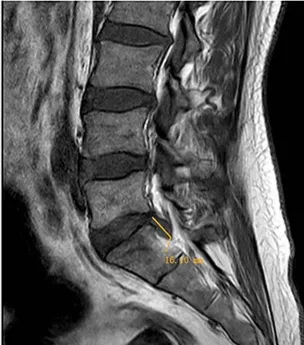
Comparison of MRI of the lumbar region at the time of the initial visit (2023-02-19) and after a period of treatment (2023-05-16). (A): The sagittal view showed a herniated nucleus pulposus in the L5-S1 segment, resulting in spinal cord compression. The sagittal protrusion length of the L5/S1 intervertebral disc measured as high as 16.10 mm.
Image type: radiology (mri)